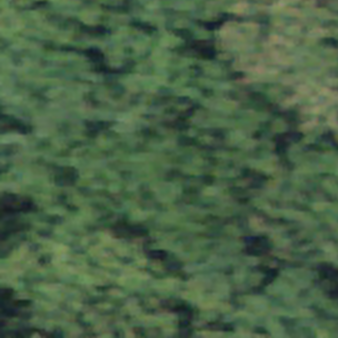
Label: other